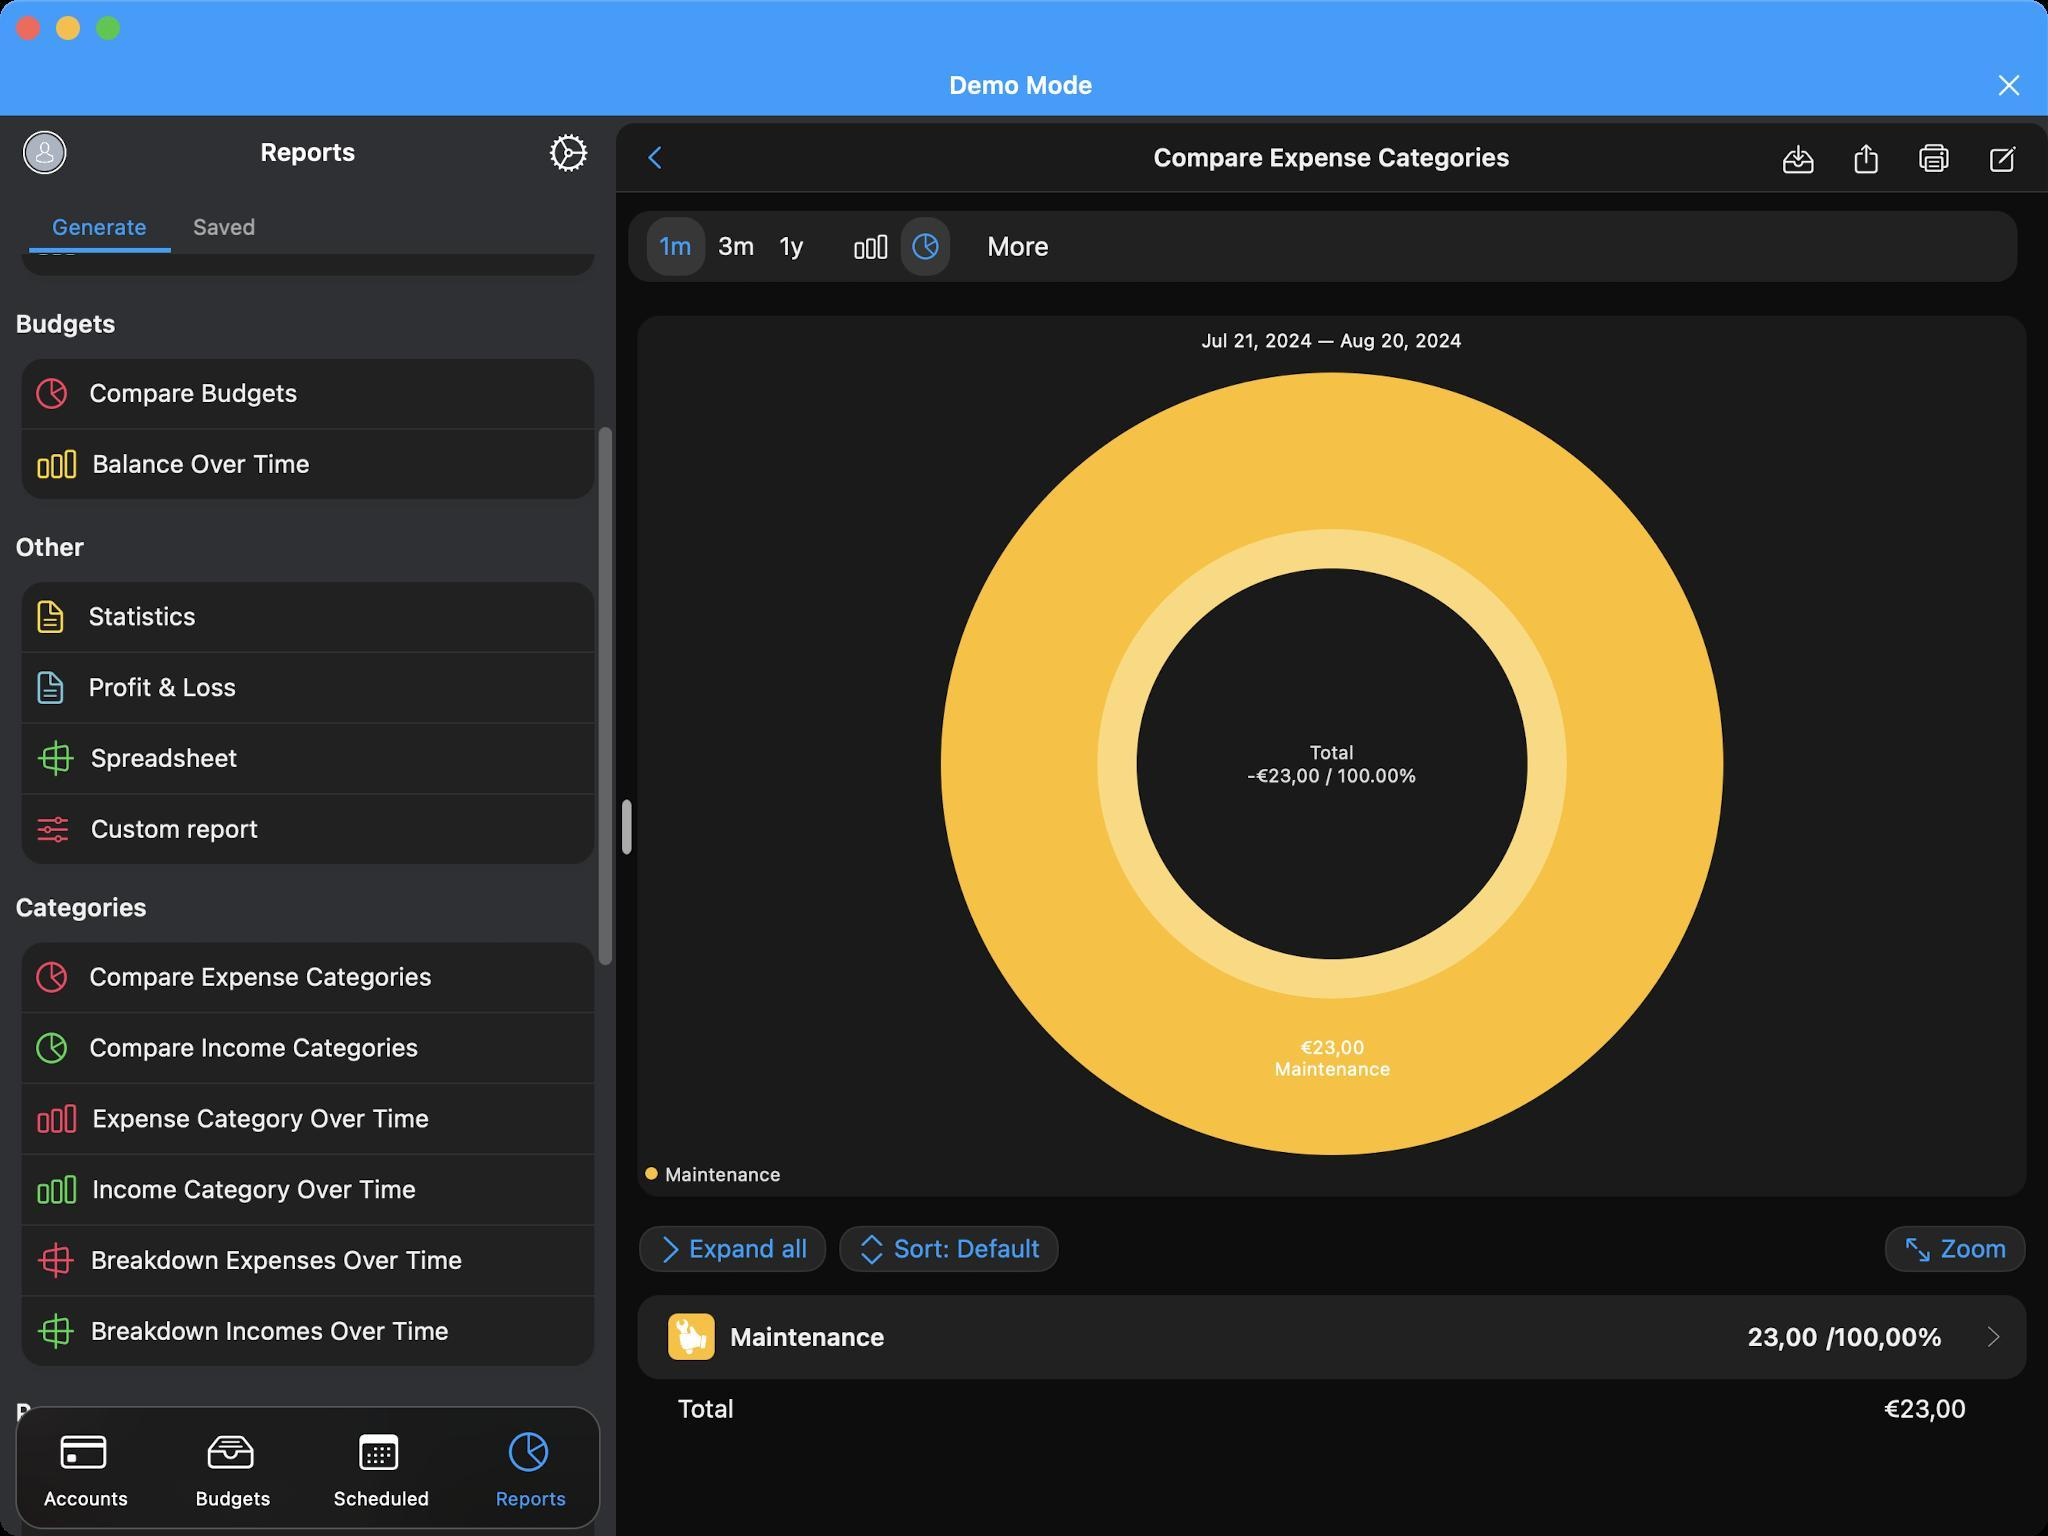
Accessibility tree:
{"name": "MoneyWiz", "role": "AXWindow", "description": null, "role_description": "standard window", "value": null, "position": "352.00;95.00", "size": "1024;768", "children": [{"name": null, "role": "AXGroup", "description": null, "role_description": "group", "value": null, "position": "0.00;0.00", "size": "1024;768", "children": [{"name": null, "role": "AXGroup", "description": null, "role_description": "group", "value": null, "position": "0.00;0.00", "size": "1024;768", "children": [{"name": null, "role": "AXGroup", "description": null, "role_description": "group", "value": null, "position": "0.00;0.00", "size": "1024;768", "children": [{"name": null, "role": "AXStaticText", "description": "Demo Mode", "role_description": "text", "value": null, "position": "159.77;34.65", "size": "701;16", "children": []}, {"name": null, "role": "AXButton", "description": "Close", "role_description": "button", "value": null, "position": "985.60;27.72", "size": "39;30", "children": []}, {"name": null, "role": "AXButton", "description": "avatar anonymous", "role_description": "button", "value": null, "position": "13.09;66.99", "size": "18;18", "children": []}, {"name": null, "role": "AXStaticText", "description": "Reports", "role_description": "text", "value": null, "position": "59.29;68.53", "size": "189;15", "children": []}, {"name": null, "role": "AXButton", "description": "settings", "role_description": "button", "value": null, "position": "273.35;65.45", "size": "22;22", "children": []}, {"name": null, "role": "AXGroup", "description": null, "role_description": "group", "value": null, "position": "308.00;57.75", "size": "716;711", "children": [{"name": null, "role": "AXButton", "description": "Back", "role_description": "button", "value": null, "position": "308.00;61.60", "size": "52;35", "children": []}, {"name": null, "role": "AXStaticText", "description": "Compare Expense Categories", "role_description": "text", "value": null, "position": "576.73;61.60", "size": "178;35", "children": []}, {"name": null, "role": "AXGroup", "description": null, "role_description": "group", "value": null, "position": "882.42;61.60", "size": "136;35", "children": [{"name": null, "role": "AXButton", "description": "inbox", "role_description": "button", "value": null, "position": "882.42;61.60", "size": "34;35", "children": []}, {"name": null, "role": "AXButton", "description": "Share", "role_description": "button", "value": null, "position": "916.30;61.60", "size": "34;35", "children": []}, {"name": null, "role": "AXButton", "description": "print", "role_description": "button", "value": null, "position": "950.18;61.60", "size": "34;35", "children": []}, {"name": null, "role": "AXButton", "description": "compose", "role_description": "button", "value": null, "position": "984.06;61.60", "size": "34;35", "children": []}]}, {"name": null, "role": "AXGroup", "description": null, "role_description": "table", "value": null, "position": "308.00;96.25", "size": "716;672", "children": [{"name": null, "role": "AXGroup", "description": null, "role_description": "group", "value": null, "position": "314.16;105.49", "size": "226;35", "children": [{"name": null, "role": "AXGroup", "description": null, "role_description": "group", "value": null, "position": "323.40;108.57", "size": "85;29", "children": [{"name": null, "role": "AXButton", "description": "1m", "role_description": "button", "value": null, "position": "323.40;108.57", "size": "29;29", "children": []}, {"name": null, "role": "AXButton", "description": "3m", "role_description": "button", "value": null, "position": "352.66;108.57", "size": "31;29", "children": []}, {"name": null, "role": "AXButton", "description": "1y", "role_description": "button", "value": null, "position": "383.46;108.57", "size": "25;29", "children": []}]}, {"name": null, "role": "AXGroup", "description": null, "role_description": "group", "value": null, "position": "421.19;108.57", "size": "54;29", "children": [{"name": null, "role": "AXButton", "description": "chart column", "role_description": "button", "value": null, "position": "421.19;108.57", "size": "29;29", "children": []}, {"name": null, "role": "AXButton", "description": "chart pie", "role_description": "button", "value": null, "position": "450.45;108.57", "size": "25;29", "children": []}]}, {"name": null, "role": "AXButton", "description": "More", "role_description": "button", "value": null, "position": "487.41;108.57", "size": "44;29", "children": []}]}, {"name": null, "role": "AXStaticText", "description": "Jul 21, 2024 — Aug 20, 2024", "role_description": "text", "value": null, "position": "308.00;158.62", "size": "716;23", "children": []}, {"name": null, "role": "AXHeading", "description": "Total\n-€23,00 / 100.00%. 1 Element", "role_description": "heading", "value": null, "position": "318.78;157.85", "size": "695;440", "children": []}, {"name": null, "role": "AXGenericElement", "description": "Maintenance : €23,00 ", "role_description": "", "value": null, "position": "470.47;186.34", "size": "391;391", "children": []}, {"name": null, "role": "AXGroup", "description": null, "role_description": "group", "value": null, "position": "308.00;609.07", "size": "716;31", "children": [{"name": null, "role": "AXButton", "description": "Expand all", "role_description": "button", "value": "", "position": "319.55;612.92", "size": "94;23", "children": []}, {"name": null, "role": "AXButton", "description": "Sort: Default", "role_description": "button", "value": "", "position": "419.65;612.92", "size": "110;23", "children": []}, {"name": null, "role": "AXButton", "description": "Zoom", "role_description": "button", "value": "", "position": "942.48;612.92", "size": "70;23", "children": []}]}, {"name": null, "role": "AXGroup", "description": null, "role_description": "group", "value": "", "position": "308.00;639.87", "size": "716;49", "children": [{"name": null, "role": "AXStaticText", "description": "Maintenance, 23,00, /100,00%", "role_description": "text", "value": "", "position": "308.00;639.87", "size": "716;49", "children": []}, {"name": null, "role": "AXButton", "description": "Forward", "role_description": "button", "value": null, "position": "984.06;652.96", "size": "25;31", "children": []}]}, {"name": null, "role": "AXGroup", "description": null, "role_description": "group", "value": "", "position": "308.00;689.15", "size": "716;40", "children": [{"name": null, "role": "AXStaticText", "description": "Total, €23,00", "role_description": "text", "value": "", "position": "308.00;689.15", "size": "716;40", "children": []}]}]}, {"name": null, "role": "AXButton", "description": null, "role_description": "button", "value": null, "position": "308.00;386.54", "size": "19;54", "children": []}, {"name": null, "role": "AXButton", "description": null, "role_description": "button", "value": null, "position": "311.08;399.63", "size": "5;28", "children": []}]}, {"name": null, "role": "AXButton", "description": "Generate", "role_description": "button", "value": null, "position": "14.63;100.10", "size": "71;26", "children": []}, {"name": null, "role": "AXButton", "description": "Saved", "role_description": "button", "value": null, "position": "85.19;100.10", "size": "55;26", "children": []}, {"name": null, "role": "AXStaticText", "description": "Accounts", "role_description": "text", "value": null, "position": "7.70;-73.15", "size": "293;35", "children": []}, {"name": null, "role": "AXButton", "description": "Net worth over time", "role_description": "button", "value": null, "position": "10.78;-38.50", "size": "286;35", "children": []}, {"name": null, "role": "AXButton", "description": "Balance Over Time", "role_description": "button", "value": null, "position": "10.78;-3.08", "size": "286;35", "children": []}, {"name": null, "role": "AXButton", "description": "Compare balances", "role_description": "button", "value": null, "position": "10.78;32.34", "size": "286;35", "children": []}, {"name": null, "role": "AXButton", "description": "Compare balances over time", "role_description": "button", "value": null, "position": "10.78;67.76", "size": "286;35", "children": []}, {"name": null, "role": "AXButton", "description": "Cashflow (Incomes / Expenses)", "role_description": "button", "value": null, "position": "10.78;103.18", "size": "286;35", "children": []}, {"name": null, "role": "AXStaticText", "description": "Budgets", "role_description": "text", "value": null, "position": "7.70;144.76", "size": "293;35", "children": []}, {"name": null, "role": "AXButton", "description": "Compare Budgets", "role_description": "button", "value": null, "position": "10.78;179.41", "size": "286;35", "children": []}, {"name": null, "role": "AXButton", "description": "Balance Over Time", "role_description": "button", "value": null, "position": "10.78;214.83", "size": "286;35", "children": []}, {"name": null, "role": "AXStaticText", "description": "Other", "role_description": "text", "value": null, "position": "7.70;256.41", "size": "293;35", "children": []}, {"name": null, "role": "AXButton", "description": "Statistics", "role_description": "button", "value": null, "position": "10.78;291.06", "size": "286;35", "children": []}, {"name": null, "role": "AXButton", "description": "Profit & Loss", "role_description": "button", "value": null, "position": "10.78;326.48", "size": "286;35", "children": []}, {"name": null, "role": "AXButton", "description": "Spreadsheet", "role_description": "button", "value": null, "position": "10.78;361.90", "size": "286;35", "children": []}, {"name": null, "role": "AXButton", "description": "Custom report", "role_description": "button", "value": null, "position": "10.78;397.32", "size": "286;35", "children": []}, {"name": null, "role": "AXStaticText", "description": "Categories", "role_description": "text", "value": null, "position": "7.70;436.59", "size": "293;35", "children": []}, {"name": null, "role": "AXButton", "description": "Compare Expense Categories", "role_description": "button", "value": null, "position": "10.78;471.24", "size": "286;35", "children": []}, {"name": null, "role": "AXButton", "description": "Compare Income Categories", "role_description": "button", "value": null, "position": "10.78;506.66", "size": "286;35", "children": []}, {"name": null, "role": "AXButton", "description": "Expense Category Over Time", "role_description": "button", "value": null, "position": "10.78;542.08", "size": "286;35", "children": []}, {"name": null, "role": "AXButton", "description": "Income Category Over Time", "role_description": "button", "value": null, "position": "10.78;577.50", "size": "286;35", "children": []}, {"name": null, "role": "AXButton", "description": "Breakdown Expenses Over Time", "role_description": "button", "value": null, "position": "10.78;612.92", "size": "286;35", "children": []}, {"name": null, "role": "AXButton", "description": "Breakdown Incomes Over Time", "role_description": "button", "value": null, "position": "10.78;648.34", "size": "286;35", "children": []}, {"name": null, "role": "AXStaticText", "description": "Payees", "role_description": "text", "value": null, "position": "7.70;689.15", "size": "293;35", "children": []}, {"name": null, "role": "AXButton", "description": "Compare Expense Payees", "role_description": "button", "value": null, "position": "10.78;723.80", "size": "286;35", "children": []}, {"name": null, "role": "AXButton", "description": "Compare Income Payees", "role_description": "button", "value": null, "position": "10.78;759.22", "size": "286;35", "children": []}, {"name": null, "role": "AXButton", "description": "Expense Payee Over Time", "role_description": "button", "value": null, "position": "10.78;794.64", "size": "286;35", "children": []}, {"name": null, "role": "AXButton", "description": "Income Payee Over Time", "role_description": "button", "value": null, "position": "10.78;830.06", "size": "286;35", "children": []}, {"name": null, "role": "AXButton", "description": "Breakdown Expenses Over Time", "role_description": "button", "value": null, "position": "10.78;865.48", "size": "286;35", "children": []}, {"name": null, "role": "AXButton", "description": "Breakdown Incomes Over Time", "role_description": "button", "value": null, "position": "10.78;900.90", "size": "286;35", "children": []}, {"name": null, "role": "AXStaticText", "description": "Tags", "role_description": "text", "value": null, "position": "7.70;941.71", "size": "293;35", "children": []}, {"name": null, "role": "AXButton", "description": "Compare Expense Tags", "role_description": "button", "value": null, "position": "10.78;976.36", "size": "286;35", "children": []}, {"name": null, "role": "AXButton", "description": "Compare Income Tags", "role_description": "button", "value": null, "position": "10.78;1011.78", "size": "286;35", "children": []}, {"name": null, "role": "AXButton", "description": "Expense Tag Over Time", "role_description": "button", "value": null, "position": "10.78;1047.20", "size": "286;35", "children": []}, {"name": null, "role": "AXButton", "description": "Income Tag Over Time", "role_description": "button", "value": null, "position": "10.78;1082.62", "size": "286;35", "children": []}, {"name": null, "role": "AXButton", "description": "Breakdown Expenses Over Time", "role_description": "button", "value": null, "position": "10.78;1118.04", "size": "286;35", "children": []}, {"name": null, "role": "AXButton", "description": "Breakdown Incomes Over Time", "role_description": "button", "value": null, "position": "10.78;1153.46", "size": "286;35", "children": []}, {"name": null, "role": "AXStaticText", "description": "Spreadsheets", "role_description": "text", "value": null, "position": "7.70;1194.27", "size": "293;35", "children": []}, {"name": null, "role": "AXButton", "description": "Breakdown Payees Over Categories", "role_description": "button", "value": null, "position": "10.78;1228.92", "size": "286;35", "children": []}, {"name": null, "role": "AXButton", "description": "Breakdown Categories Over Tags", "role_description": "button", "value": null, "position": "10.78;1264.34", "size": "286;35", "children": []}, {"name": null, "role": "AXButton", "description": "Breakdown Payees Over Tags", "role_description": "button", "value": null, "position": "10.78;1299.76", "size": "286;35", "children": []}, {"name": null, "role": "AXButton", "description": null, "role_description": "button", "value": null, "position": "8.47;703.01", "size": "69;62", "children": []}, {"name": null, "role": "AXButton", "description": "card", "role_description": "button", "value": null, "position": "8.47;710.71", "size": "69;31", "children": []}, {"name": null, "role": "AXButton", "description": null, "role_description": "button", "value": null, "position": "77.00;703.01", "size": "69;62", "children": []}, {"name": null, "role": "AXButton", "description": "Inbox Full", "role_description": "button", "value": null, "position": "82.00;710.71", "size": "69;31", "children": []}, {"name": null, "role": "AXButton", "description": null, "role_description": "button", "value": null, "position": "146.30;703.01", "size": "69;62", "children": []}, {"name": null, "role": "AXButton", "description": "calendar", "role_description": "button", "value": null, "position": "156.31;710.71", "size": "69;31", "children": []}, {"name": null, "role": "AXButton", "description": null, "role_description": "button", "value": null, "position": "215.60;703.01", "size": "69;62", "children": []}, {"name": null, "role": "AXButton", "description": "chart pie", "role_description": "button", "value": null, "position": "231.00;710.71", "size": "69;31", "children": []}, {"name": null, "role": "AXStaticText", "description": "Accounts", "role_description": "text", "value": null, "position": "8.47;741.51", "size": "69;15", "children": []}, {"name": null, "role": "AXStaticText", "description": "Budgets", "role_description": "text", "value": null, "position": "82.00;741.51", "size": "69;15", "children": []}, {"name": null, "role": "AXStaticText", "description": "Scheduled", "role_description": "text", "value": null, "position": "156.31;741.51", "size": "69;15", "children": []}, {"name": null, "role": "AXStaticText", "description": "Reports", "role_description": "text", "value": null, "position": "231.00;741.51", "size": "69;15", "children": []}]}]}]}, {"name": null, "role": "AXButton", "description": null, "role_description": "close button", "value": null, "position": "7.00;6.00", "size": "14;16", "children": []}, {"name": null, "role": "AXButton", "description": null, "role_description": "full screen button", "value": null, "position": "47.00;6.00", "size": "14;16", "children": [{"name": null, "role": "AXGroup", "description": null, "role_description": "group", "value": null, "position": "47.00;6.00", "size": "14;16", "children": [{"name": null, "role": "AXGroup", "description": null, "role_description": "group", "value": null, "position": "47.00;6.00", "size": "14;16", "children": []}]}]}, {"name": null, "role": "AXButton", "description": null, "role_description": "minimize button", "value": null, "position": "27.00;6.00", "size": "14;16", "children": []}]}